Question: I would like to apply css to my codename one application, I have downloaded cn1css-ant-task.jar from git hub and put in my lib directory and I applied css to my app, everything is working fine but after some time I got an error.
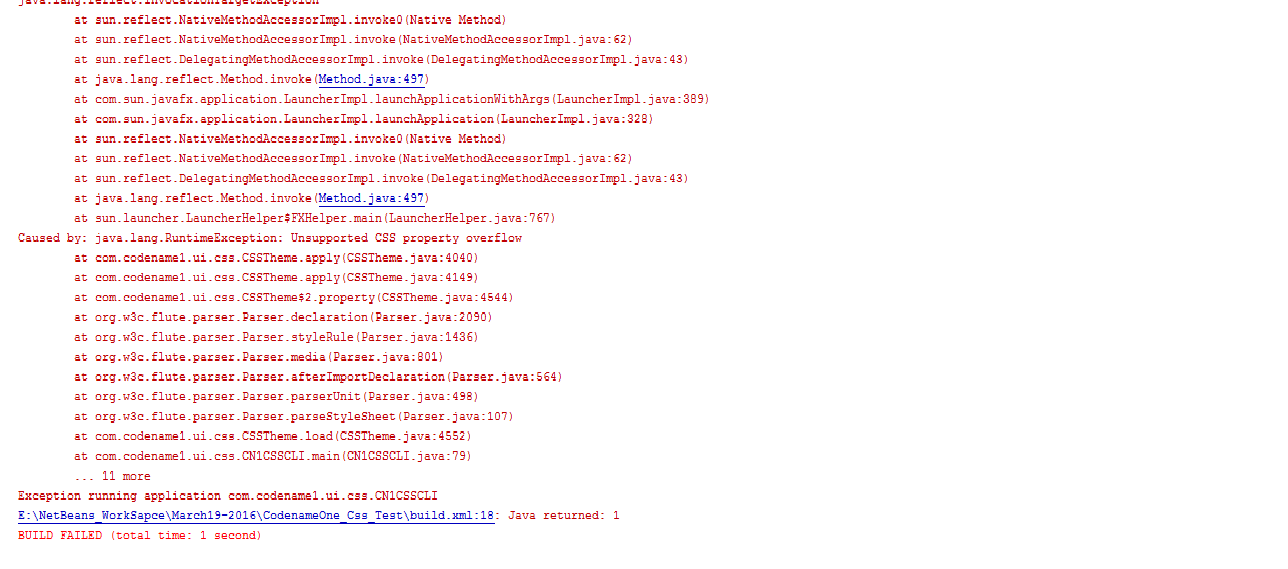
Answer: The exception you are getting from the CSS processor is "unsupported property": 'Overflow'.
Don't use 'overflow' in the CSS used with Codename One. Notice that you just get an arbitrary CSS off the internet and use it.